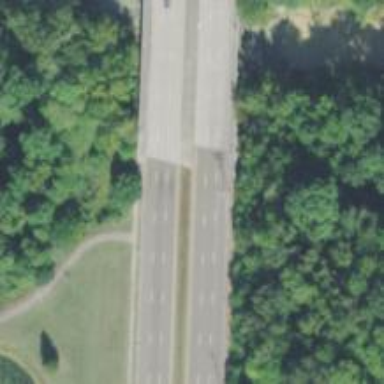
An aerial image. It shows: Secondary road bridge with dual carriageways.